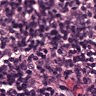
Metastatic tissue present: no